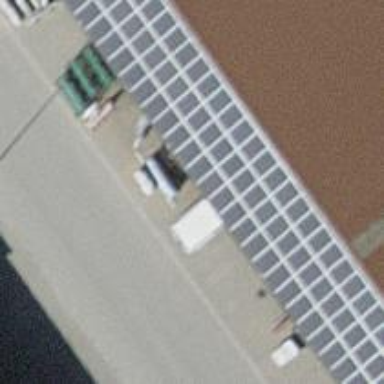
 consisting of solar photovoltaic panels."